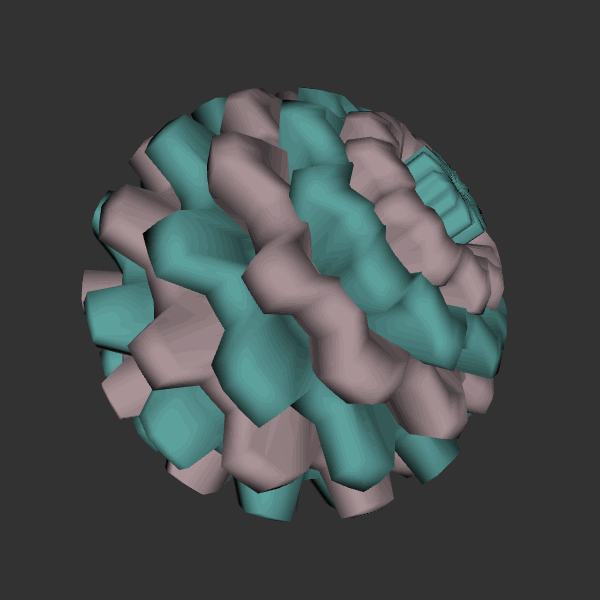
Background: dark